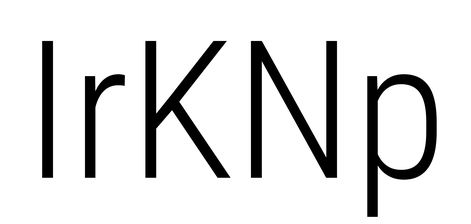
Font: Roboto_Condensed_Light